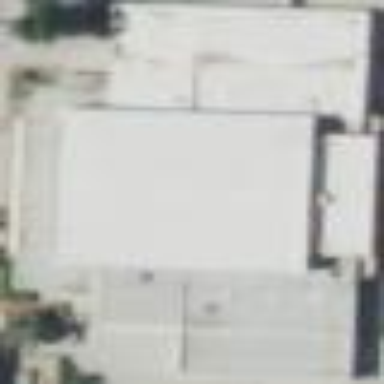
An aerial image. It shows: Building being used as sports hall.